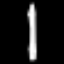
Label: pencil